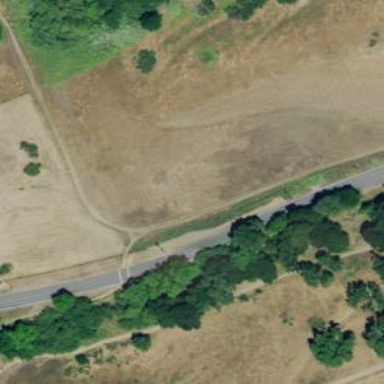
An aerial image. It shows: Bridleway.